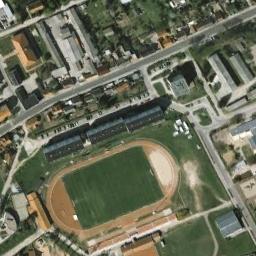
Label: ground_track_field